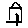
Label: house